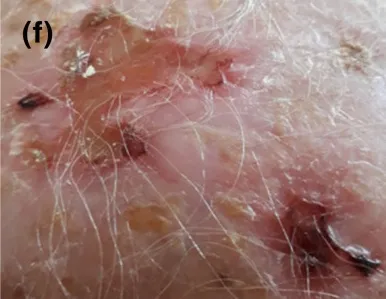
Treatment of the chronic multi-bacterial infection of the scalp over 60 days with a combination of 1 % NCT, 1 % NBrT and 0.1 % BAT. (f) Evident accelerated tissue repair and almost total clearance of remaining lesions.
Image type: medical_photograph (skin_photograph)